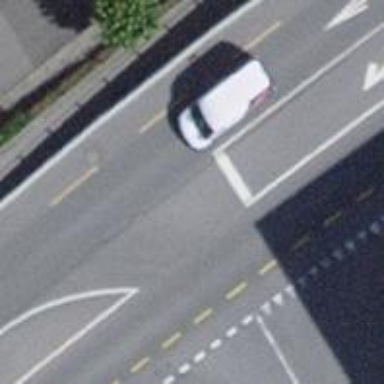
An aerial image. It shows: Secondary road with lanes for cyclists on both sides and asphalt sidewalks on both sides.